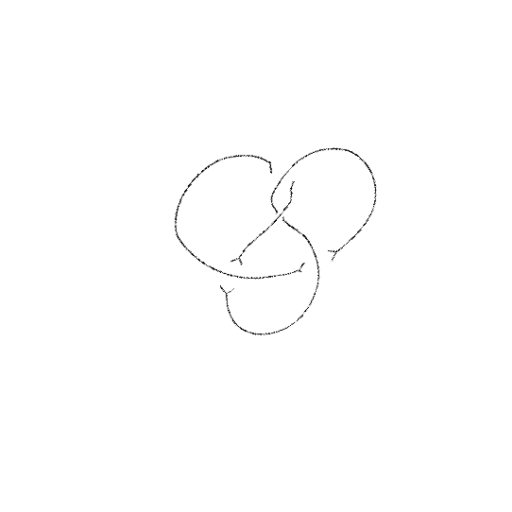
Crossing number: 4